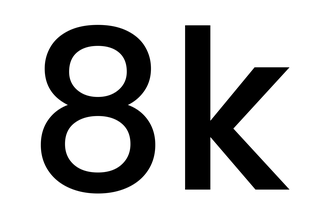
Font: Poppins-Medium